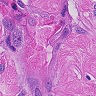
Metastatic tissue present: yes